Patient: sex F, age 57
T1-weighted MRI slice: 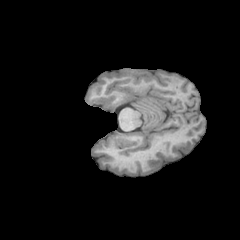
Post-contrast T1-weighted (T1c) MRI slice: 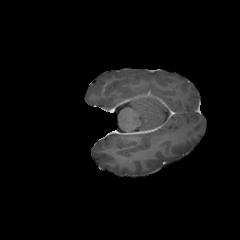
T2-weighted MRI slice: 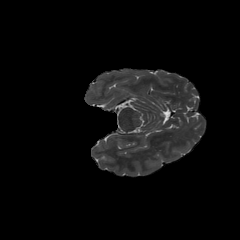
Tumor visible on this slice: no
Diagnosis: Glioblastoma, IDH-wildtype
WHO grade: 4